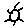
Label: sun